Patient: sex M, age 64
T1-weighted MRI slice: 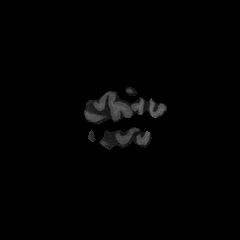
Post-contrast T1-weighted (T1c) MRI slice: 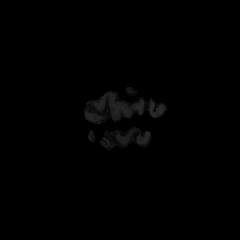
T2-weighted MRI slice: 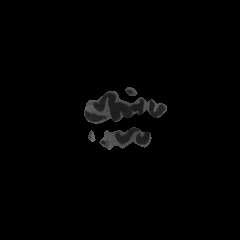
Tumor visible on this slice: no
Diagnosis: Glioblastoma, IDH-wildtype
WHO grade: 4